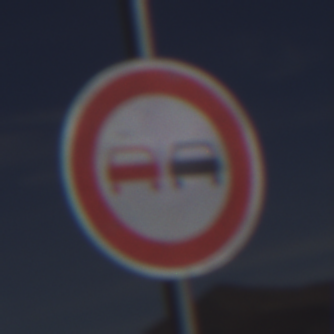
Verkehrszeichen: Ueberholverbot
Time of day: Midday
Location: Outdoor (Nature)
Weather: Clear
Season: NotSpecified
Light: Natural